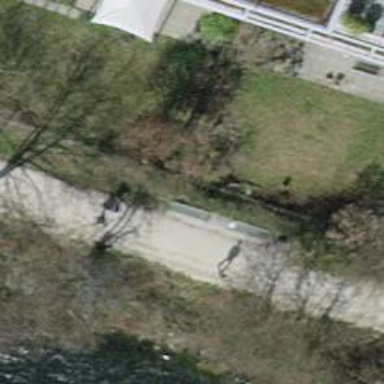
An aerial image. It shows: Bench.